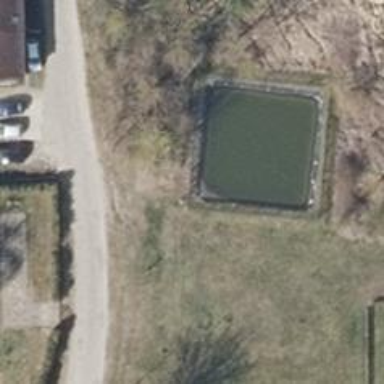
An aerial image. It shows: Pond with natural water.